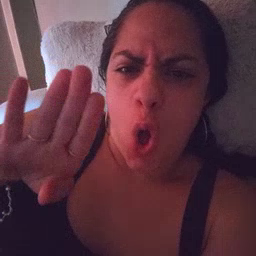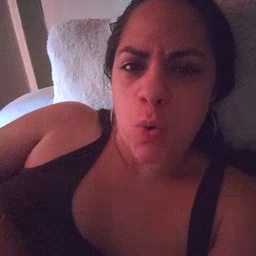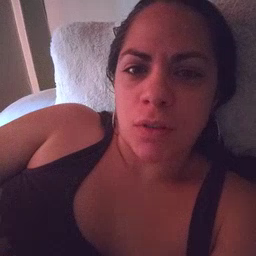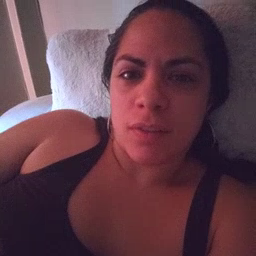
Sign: close